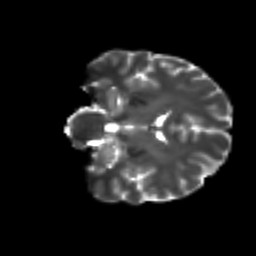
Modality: T2w
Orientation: coronal
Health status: ill
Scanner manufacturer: siemens
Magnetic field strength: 3 T
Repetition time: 6.7 s
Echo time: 0.1 s